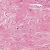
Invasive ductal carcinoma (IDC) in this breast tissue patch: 0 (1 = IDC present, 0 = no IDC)